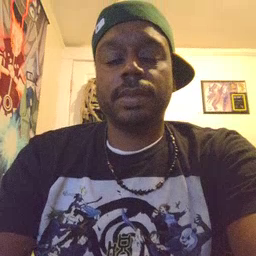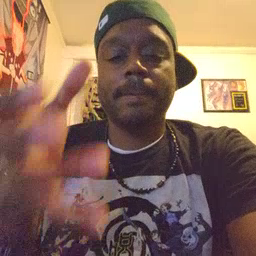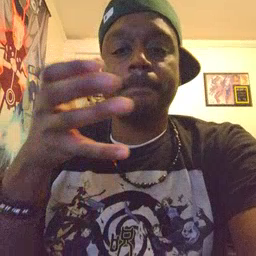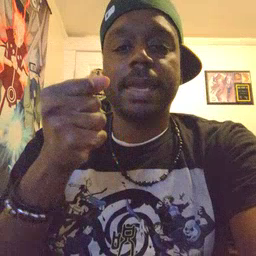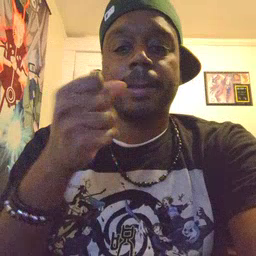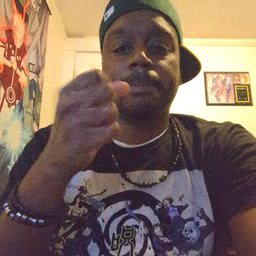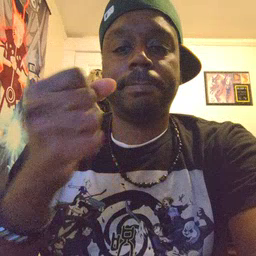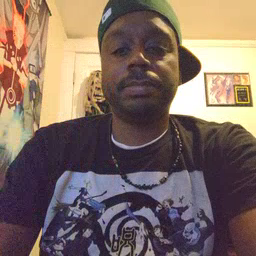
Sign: milk